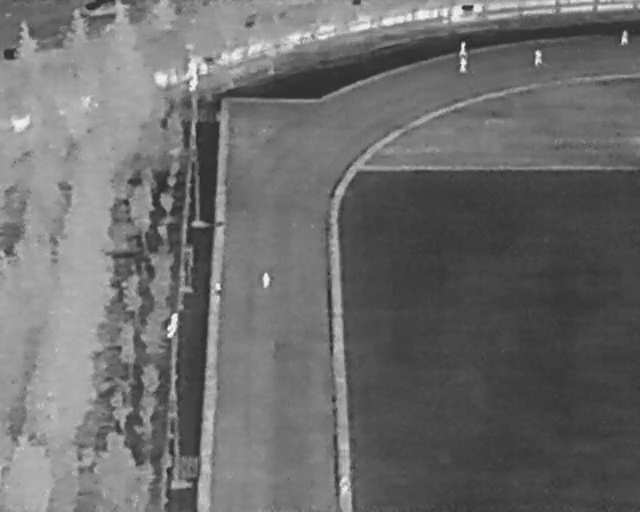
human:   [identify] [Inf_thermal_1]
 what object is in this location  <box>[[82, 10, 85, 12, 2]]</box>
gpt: <ref>1 medium person at the top right</ref>

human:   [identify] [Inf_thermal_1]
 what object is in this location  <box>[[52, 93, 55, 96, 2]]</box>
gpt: <ref>1 medium person at the bottom</ref>